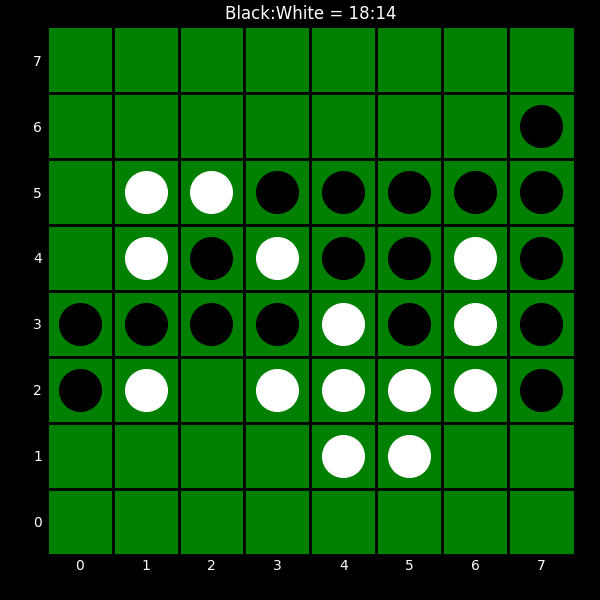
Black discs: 18
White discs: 14